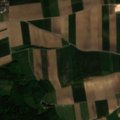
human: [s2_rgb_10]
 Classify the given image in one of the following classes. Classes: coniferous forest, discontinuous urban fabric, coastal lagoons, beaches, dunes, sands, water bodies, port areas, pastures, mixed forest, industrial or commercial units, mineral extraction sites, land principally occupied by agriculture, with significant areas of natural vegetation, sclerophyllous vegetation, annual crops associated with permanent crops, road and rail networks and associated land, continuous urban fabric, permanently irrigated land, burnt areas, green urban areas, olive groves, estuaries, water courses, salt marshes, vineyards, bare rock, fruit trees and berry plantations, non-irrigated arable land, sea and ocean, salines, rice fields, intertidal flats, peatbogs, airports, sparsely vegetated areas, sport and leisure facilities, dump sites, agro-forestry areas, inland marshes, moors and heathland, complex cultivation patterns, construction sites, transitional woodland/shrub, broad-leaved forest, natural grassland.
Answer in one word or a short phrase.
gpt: discontinuous urban fabric, non-irrigated arable land, coniferous forest, mixed forest